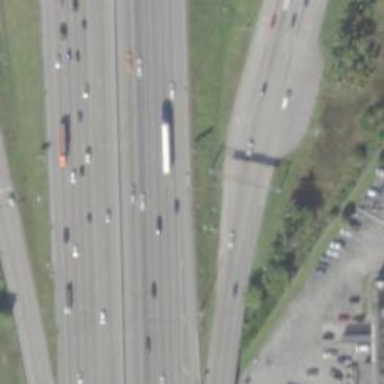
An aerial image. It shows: Asphalt motorway.